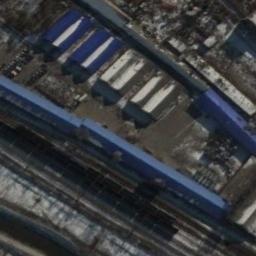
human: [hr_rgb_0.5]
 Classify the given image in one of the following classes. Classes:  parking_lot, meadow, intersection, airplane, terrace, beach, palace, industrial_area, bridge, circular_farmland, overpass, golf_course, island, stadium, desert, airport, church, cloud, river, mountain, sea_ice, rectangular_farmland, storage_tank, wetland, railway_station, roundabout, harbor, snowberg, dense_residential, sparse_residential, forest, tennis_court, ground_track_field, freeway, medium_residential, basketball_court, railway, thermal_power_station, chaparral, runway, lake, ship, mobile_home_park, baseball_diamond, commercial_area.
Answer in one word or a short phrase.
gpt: industrial_area